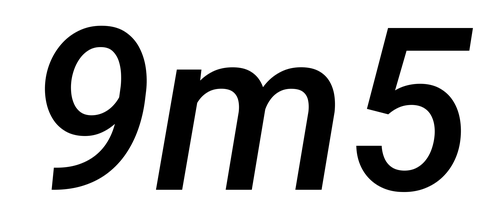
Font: Roboto-Italic_Medium_Italic